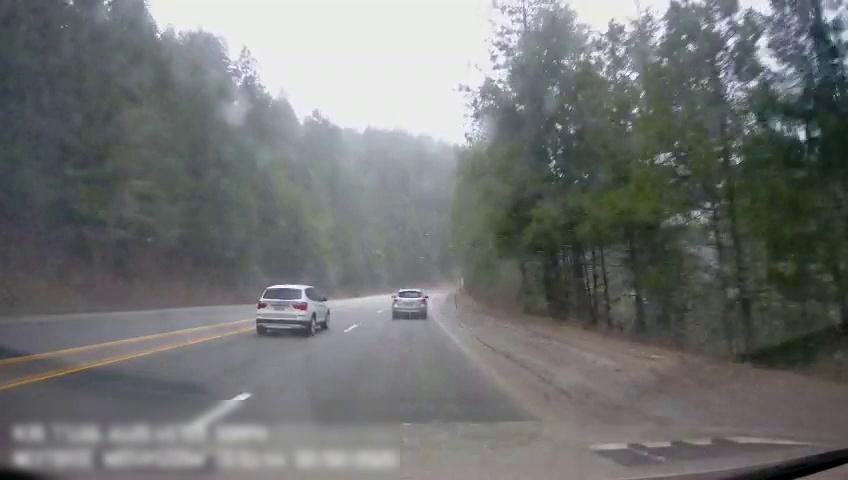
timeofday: Day
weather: Cloudy
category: Drivable Space
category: Vehicles | SUV
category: Vehicles | SUV
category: Lanes | Current Lane
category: Lanes | Current Lane
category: Lanes | Opposite Lane
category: Lanes | Alternate Lane
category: Lanes | Alternate Lane
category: Lanes | Alternate Lane